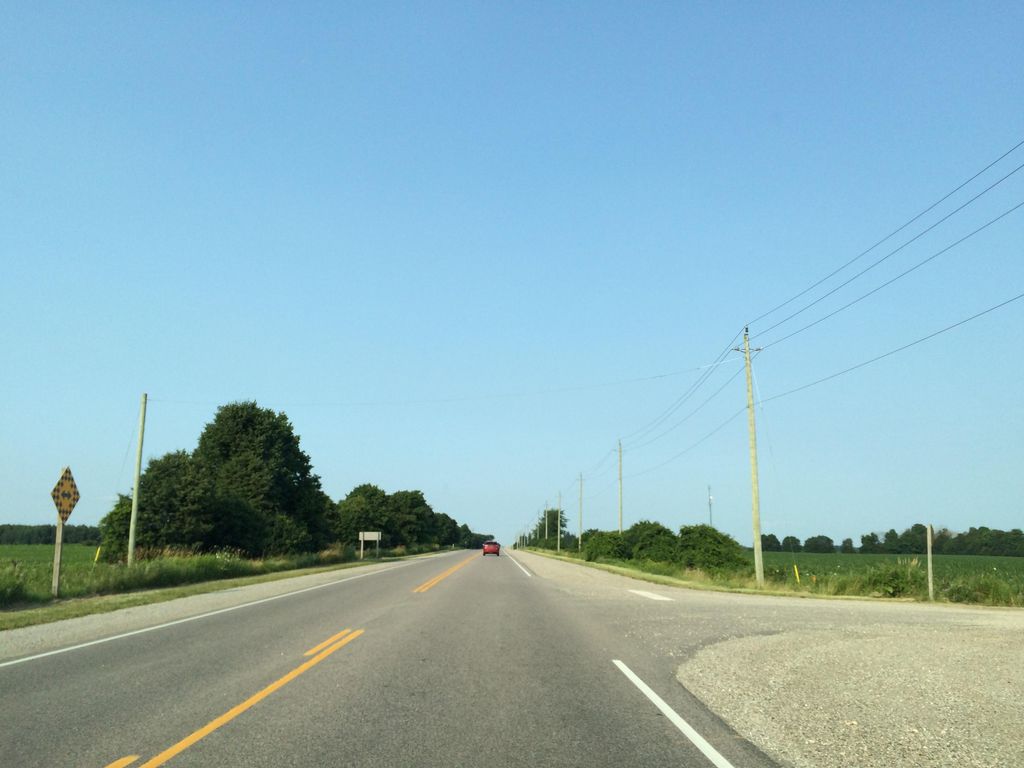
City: kitchener-waterloo